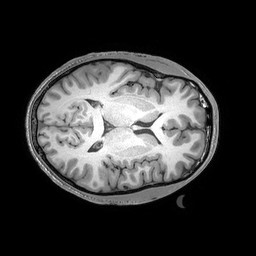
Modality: T1w
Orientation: axial
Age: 24
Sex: male
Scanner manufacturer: philips
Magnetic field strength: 3 T